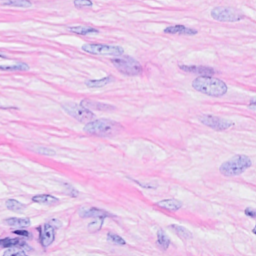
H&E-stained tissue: Breast